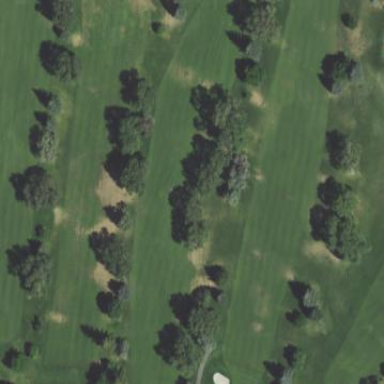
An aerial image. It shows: Beautiful golf fairway covered in lush green grass.